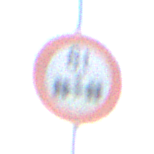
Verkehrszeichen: TatsaechlicheAchslast
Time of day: Midday
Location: Outdoor (Suburban)
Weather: PartlyCloudy
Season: NotSpecified
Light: Natural